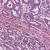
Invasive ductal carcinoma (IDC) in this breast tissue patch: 1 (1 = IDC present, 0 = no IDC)